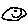
Label: smiley face